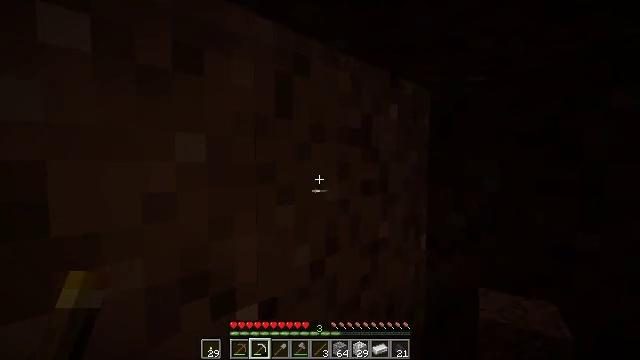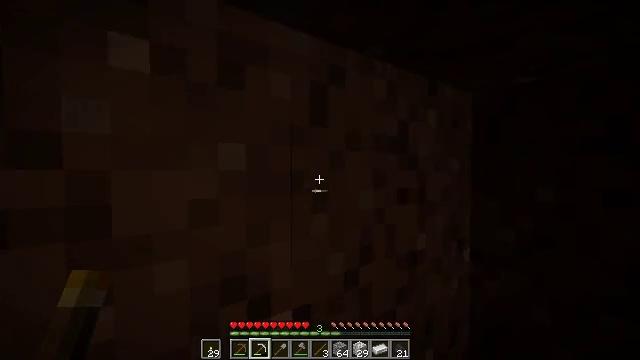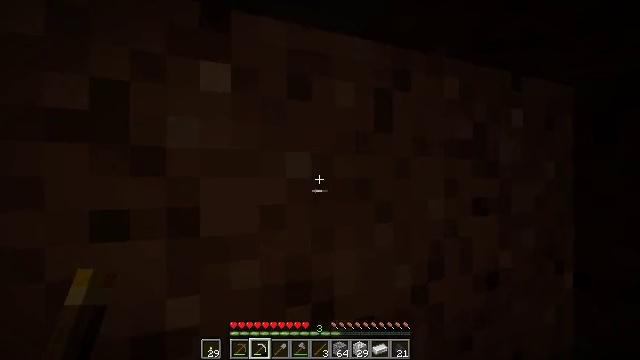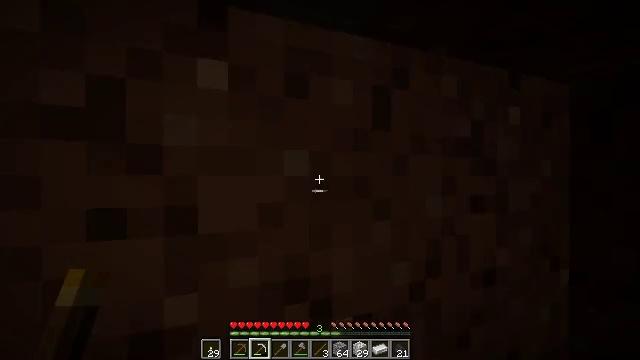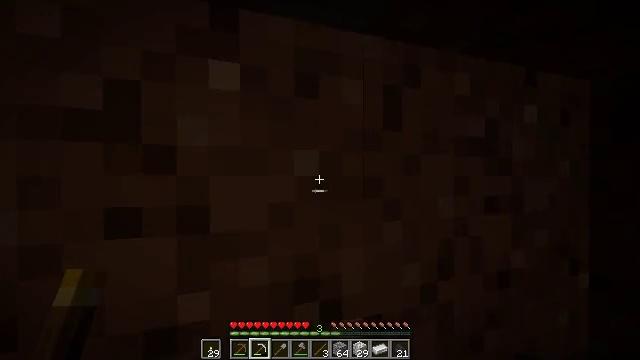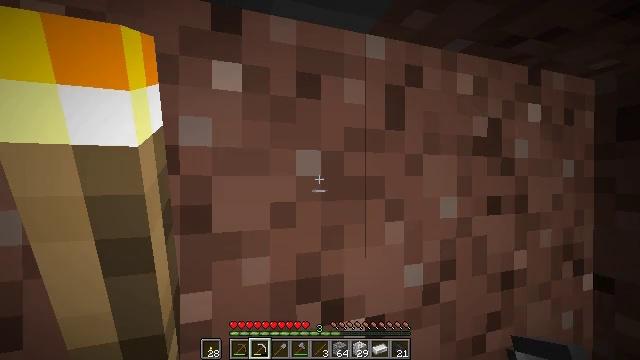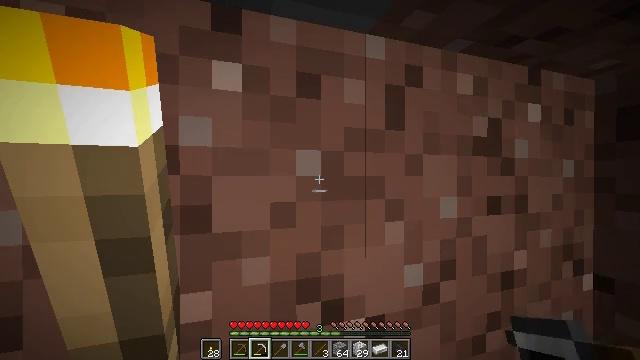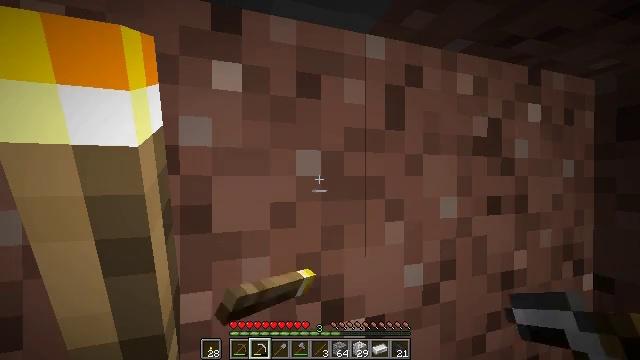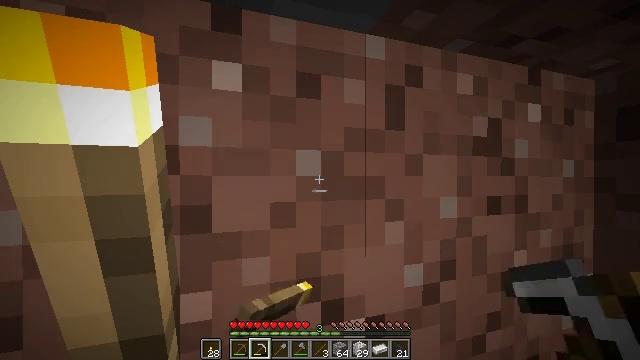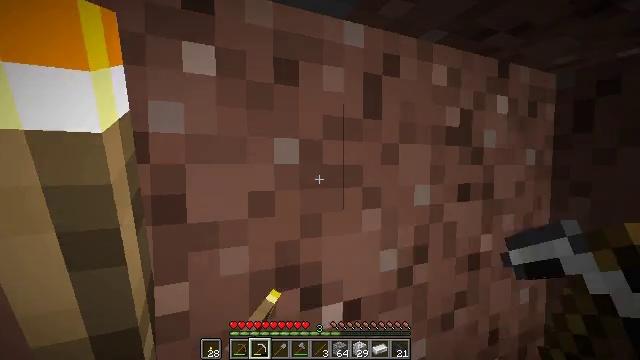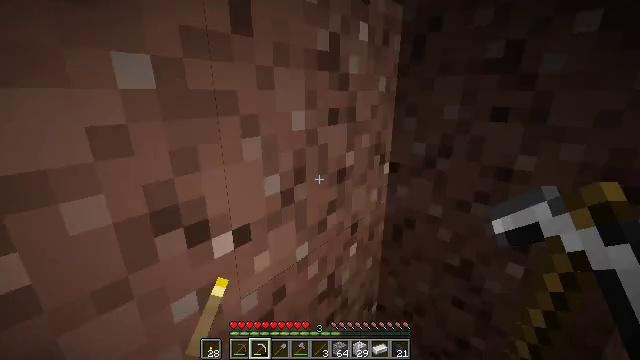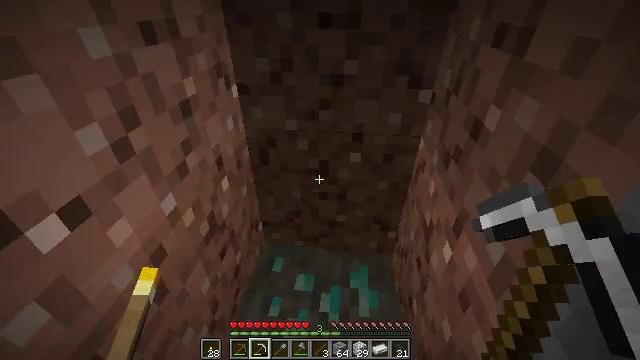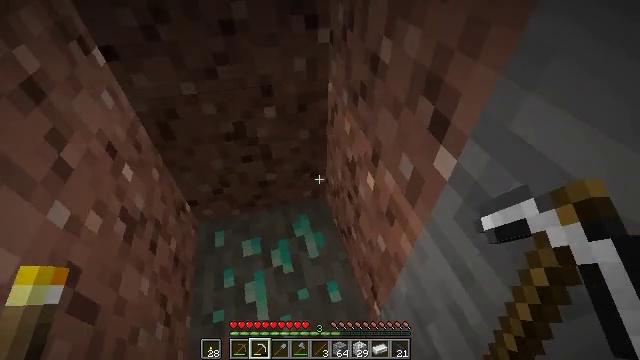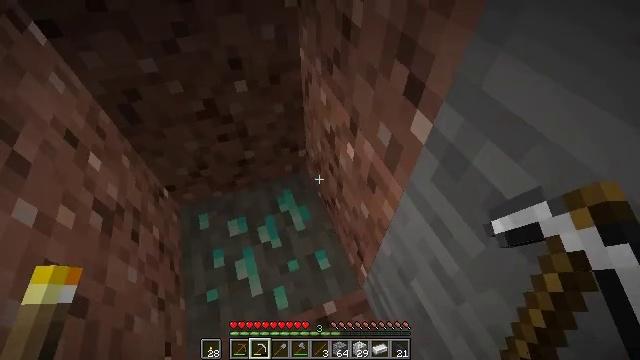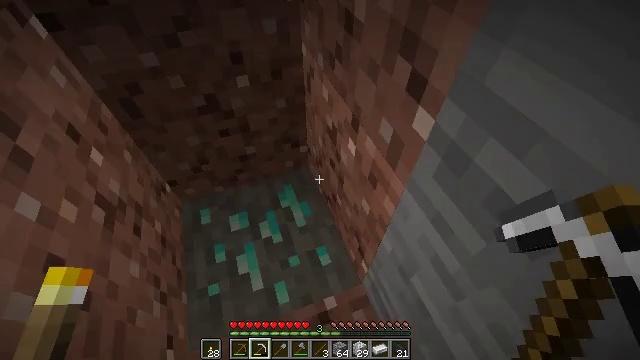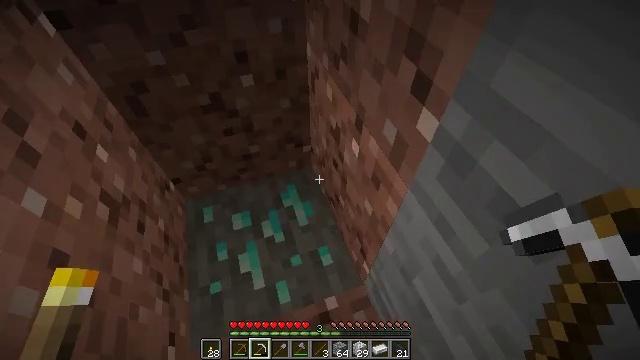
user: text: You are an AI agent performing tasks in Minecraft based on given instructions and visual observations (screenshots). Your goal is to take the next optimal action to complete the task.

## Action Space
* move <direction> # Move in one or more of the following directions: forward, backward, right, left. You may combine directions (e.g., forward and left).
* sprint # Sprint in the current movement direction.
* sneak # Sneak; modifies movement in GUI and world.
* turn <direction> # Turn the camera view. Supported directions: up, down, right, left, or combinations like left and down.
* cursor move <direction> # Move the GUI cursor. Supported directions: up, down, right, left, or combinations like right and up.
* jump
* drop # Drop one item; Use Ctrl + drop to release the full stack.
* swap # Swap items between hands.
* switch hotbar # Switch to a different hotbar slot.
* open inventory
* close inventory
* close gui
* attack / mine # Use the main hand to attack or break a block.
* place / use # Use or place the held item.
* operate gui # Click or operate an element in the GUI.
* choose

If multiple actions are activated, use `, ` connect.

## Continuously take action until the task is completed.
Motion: motion action
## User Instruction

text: Attack the ground to harvest granite.
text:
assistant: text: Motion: turn left and up
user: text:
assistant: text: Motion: turn left and up
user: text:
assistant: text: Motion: no_op
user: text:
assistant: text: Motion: turn left
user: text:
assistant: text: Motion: use / place
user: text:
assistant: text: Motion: use / place
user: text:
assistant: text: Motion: use / place
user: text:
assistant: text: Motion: use / place
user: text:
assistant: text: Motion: turn right and down
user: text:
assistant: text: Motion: turn right and down
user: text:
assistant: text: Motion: turn right and down
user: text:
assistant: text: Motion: turn right and down
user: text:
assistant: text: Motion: turn right and down
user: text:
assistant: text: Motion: no_op
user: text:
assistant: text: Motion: turn left
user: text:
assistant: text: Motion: no_op
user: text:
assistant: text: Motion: no_op
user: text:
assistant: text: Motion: turn left and down
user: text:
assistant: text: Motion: move back, turn left and down
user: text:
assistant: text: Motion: move back, turn down
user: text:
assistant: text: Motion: move back
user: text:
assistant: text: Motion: move back
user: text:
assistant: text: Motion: move back
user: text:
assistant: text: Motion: turn up
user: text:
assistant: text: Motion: turn left and up
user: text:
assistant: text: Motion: turn left and up
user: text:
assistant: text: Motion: turn left and up
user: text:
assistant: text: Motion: no_op
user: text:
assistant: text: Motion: no_op
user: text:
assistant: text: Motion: turn up